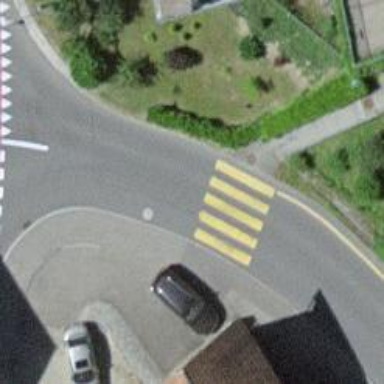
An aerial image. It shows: Uncontrolled zebra crossing on the road.